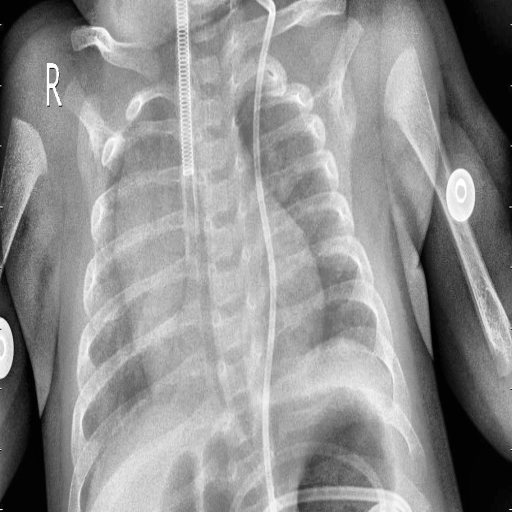
Finding: PNEUMONIA